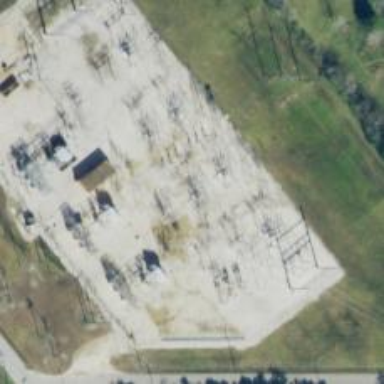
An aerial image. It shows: Switch for power supply.